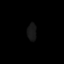
Tissue: skin
Cell type: Others
Senescence score: 0.7326
Nuclear area (px): 149
Mean DAPI intensity: 23.631